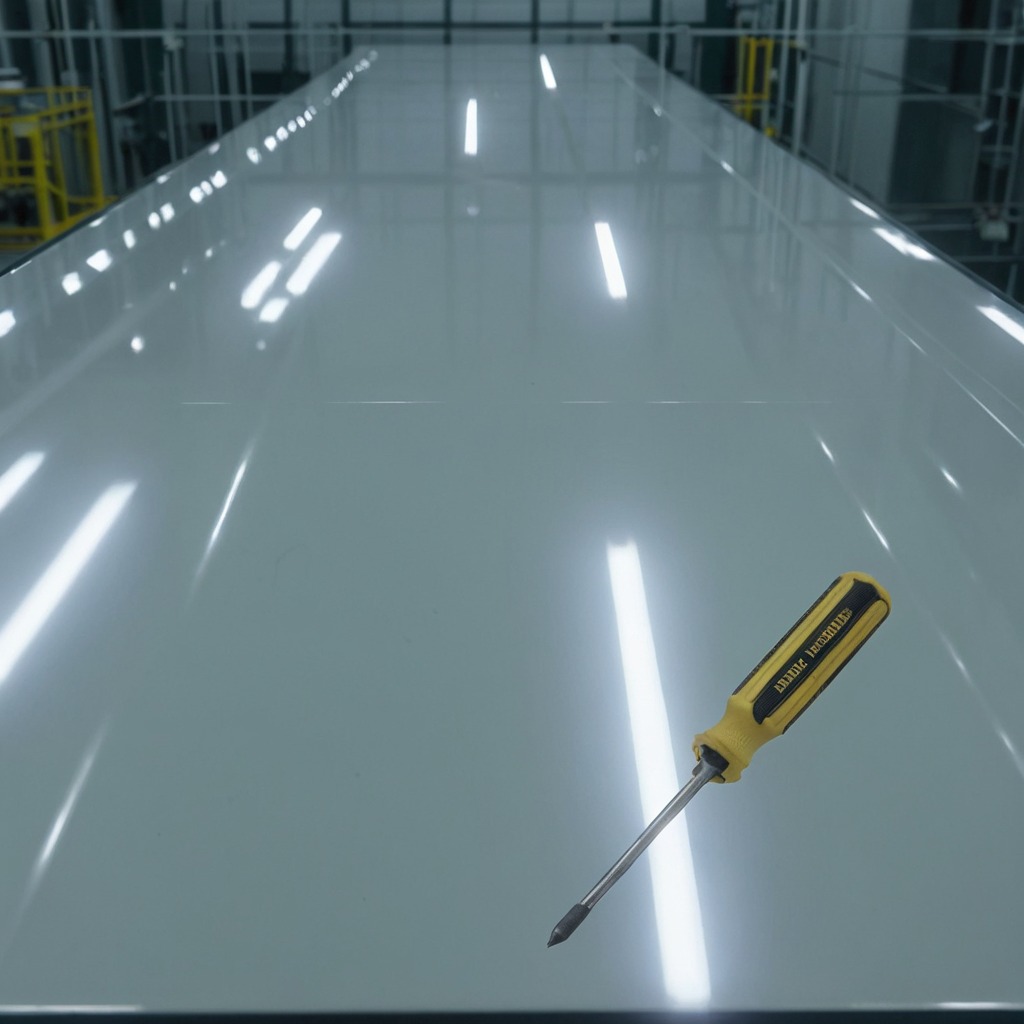
A screwdriver lying on the table in the ship maintenance bay.